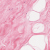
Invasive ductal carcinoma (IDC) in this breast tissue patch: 0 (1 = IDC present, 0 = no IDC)